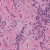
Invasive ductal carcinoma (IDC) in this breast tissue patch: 1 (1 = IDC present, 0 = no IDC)